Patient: sex F, age 63
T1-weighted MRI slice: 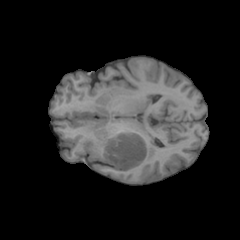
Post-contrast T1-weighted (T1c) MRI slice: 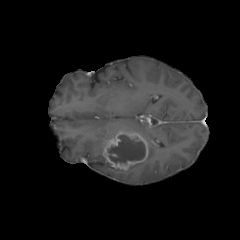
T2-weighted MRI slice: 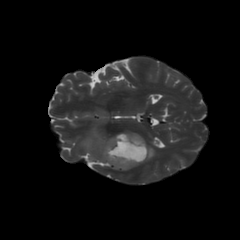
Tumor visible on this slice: yes
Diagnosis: Glioblastoma, IDH-wildtype
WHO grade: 4